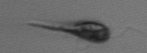
Label: Euglena